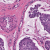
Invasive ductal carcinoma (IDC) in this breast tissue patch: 1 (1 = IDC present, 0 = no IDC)